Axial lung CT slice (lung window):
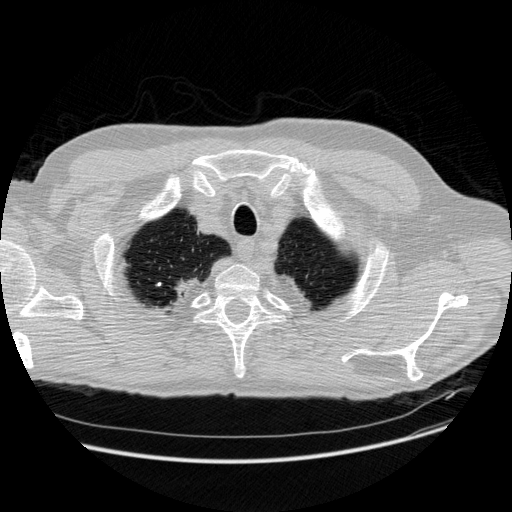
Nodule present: no